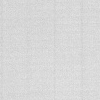
Atmospheric dust classification: dusty